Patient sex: M
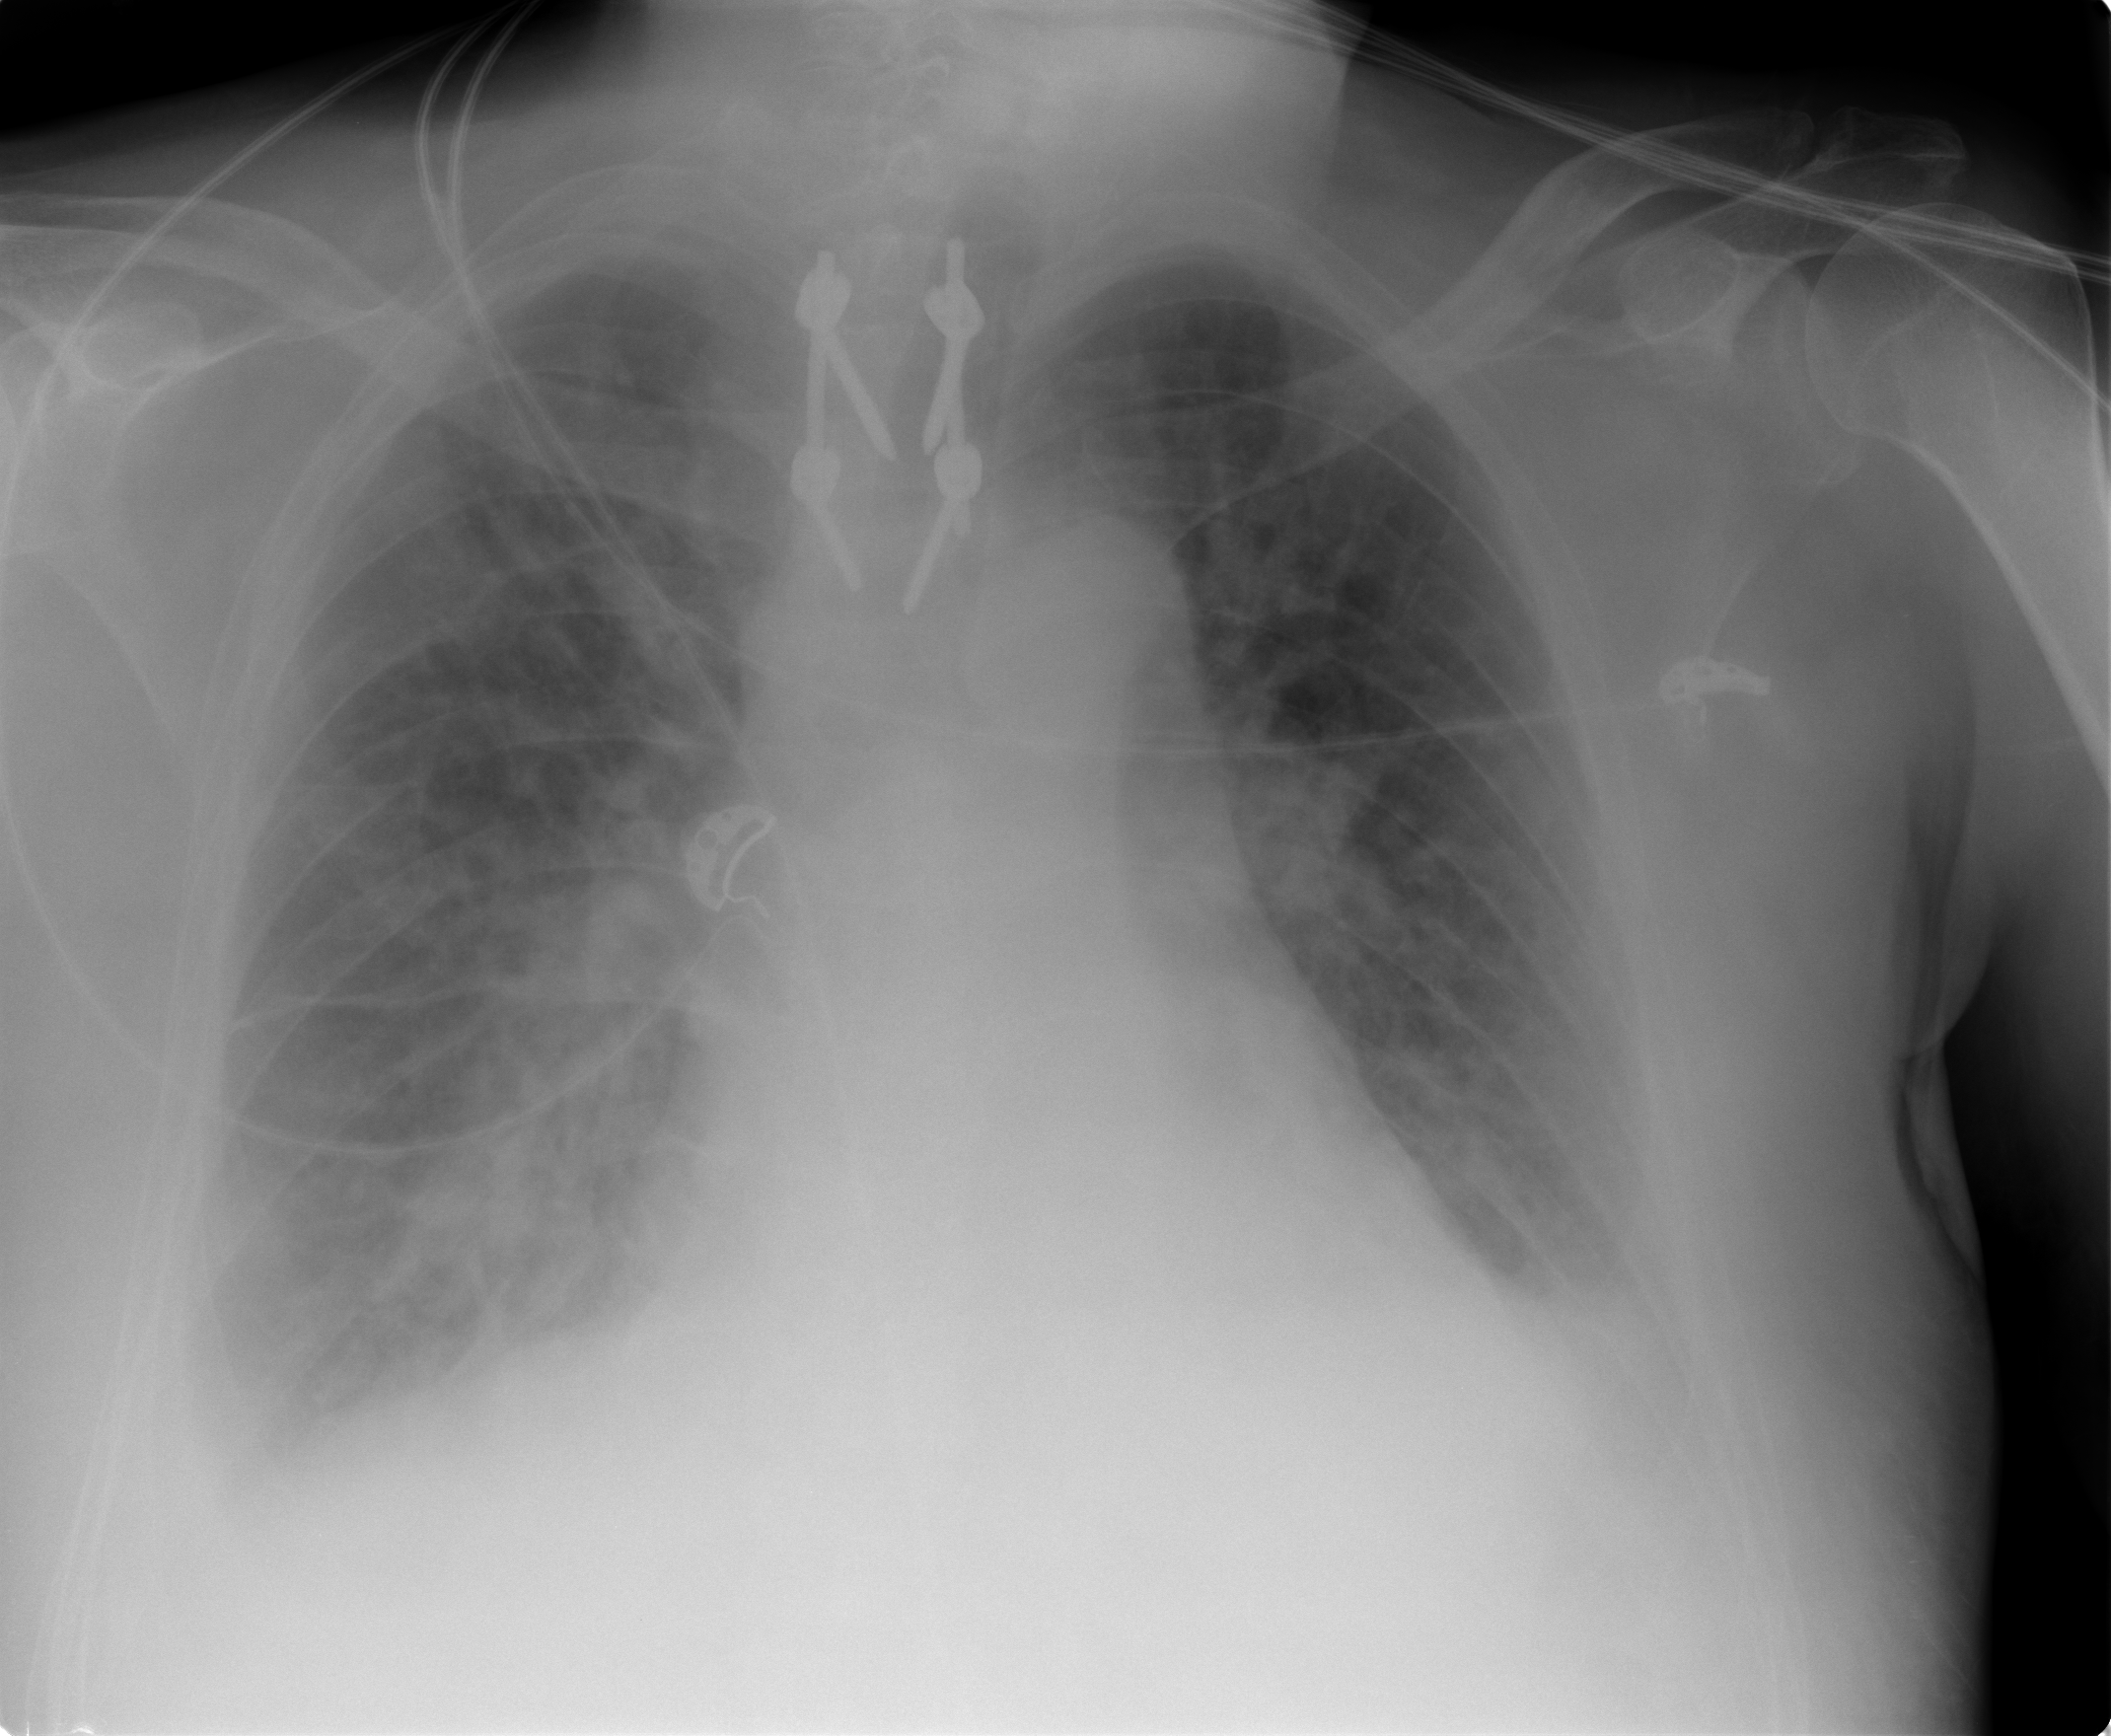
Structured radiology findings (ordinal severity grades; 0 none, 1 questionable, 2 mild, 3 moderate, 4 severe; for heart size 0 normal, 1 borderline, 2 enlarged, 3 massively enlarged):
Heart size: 2
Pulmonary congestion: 2
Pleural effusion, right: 2
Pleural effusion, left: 2
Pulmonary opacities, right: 2
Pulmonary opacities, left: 1
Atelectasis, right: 2
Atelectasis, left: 2